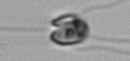
Label: flagellate_morphotype1